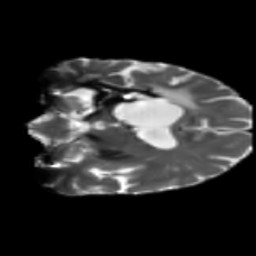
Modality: T2w
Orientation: coronal
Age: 53
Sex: female
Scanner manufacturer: siemens
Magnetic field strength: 3 T
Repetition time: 5.47 s
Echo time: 0.0854 s